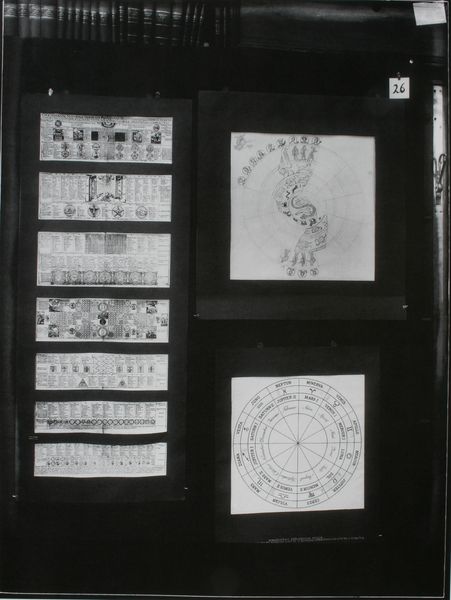
Titel: Der Bilderatlas Mnemosyne - Tafel 26
Künstler: Aby Warburg
Standort: London
Institution: Warburg Institute ©
Schlagwörter: weiß, schwarz, skizze, zeichnung, muster, ornament, rahmen, kreis, schrift, bilder, bücher, rad, tafel, galerie, foto, druck, radierung, seite, scharz, text, vitrine, photo, seiten, bibliothek, sammlung, undeutlich, skizzen, forschung, sternzeichen, islam, zeiger, texte, objekte, zeichnungen, jahreszeiten, astrologie, astronomie, diagramm, photos, stecknadel, zeichungen, warburg, schlechte kopie, hilz, aby warburg, bilderatlas, mnemosyne, aby, abby, diagramme, tafel 26, warburg abby warburg, warbusrg, atrologie, hhh, 26